Question: I a table or locations and user query to find there location. The issue I have is some locations are duplicated - below is an example (note: sometimes the result set could be a few thousand records):

Here you can see:
Geelong North, Victoria
North Geelong, Victoria
I can load all the words for each location (without comma's) into an array - eg:
'''
array[0] - Geelong North Victoria
array[1] - North Geelong Victoria
'''
Is there then an efficient way sort the array to remove duplicates. I guess if I ordered the words A-Z - duplicates should be obvious.
Anyone have any advise on how best to go about this. I can picture a solution (kind of like what I've explained above but there might well be a much better way to get this done).
thx
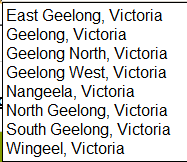
Answer: Sort the words first then apply <URL>
'''
$array = array('Geelong North, Victoria', 'North Geelong, Victoria');
function sortloc($s) {
$d = preg_split("/\W+/", $s, -1, PREG_SPLIT_NO_EMPTY);
sort($d);
return implode(' ', $d);
}
$locs = array_map('sortloc', $array);
$locs = array_unique($locs);
'''